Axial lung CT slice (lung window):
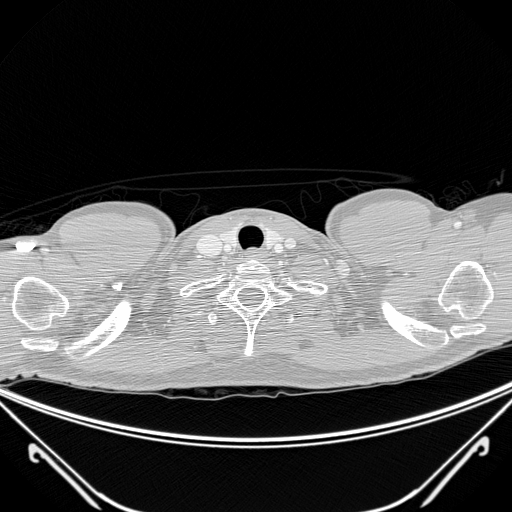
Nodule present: no